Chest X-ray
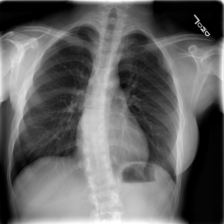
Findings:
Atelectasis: negative
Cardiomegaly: negative
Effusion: negative
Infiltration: negative
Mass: negative
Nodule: negative
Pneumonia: negative
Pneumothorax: negative
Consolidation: negative
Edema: negative
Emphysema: negative
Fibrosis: negative
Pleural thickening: negative
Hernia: negative